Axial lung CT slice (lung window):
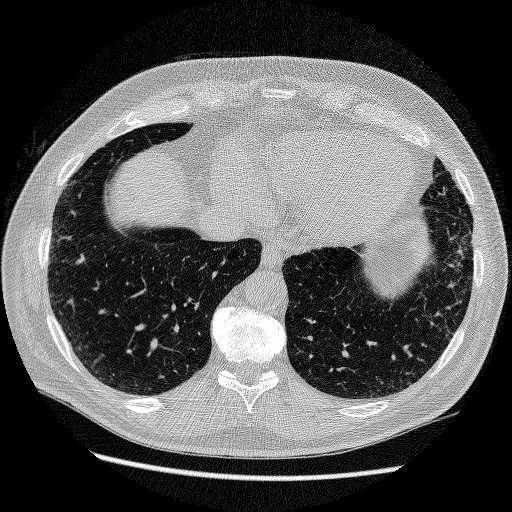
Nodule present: no